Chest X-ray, PA view. Patient: 52 years old, sex F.
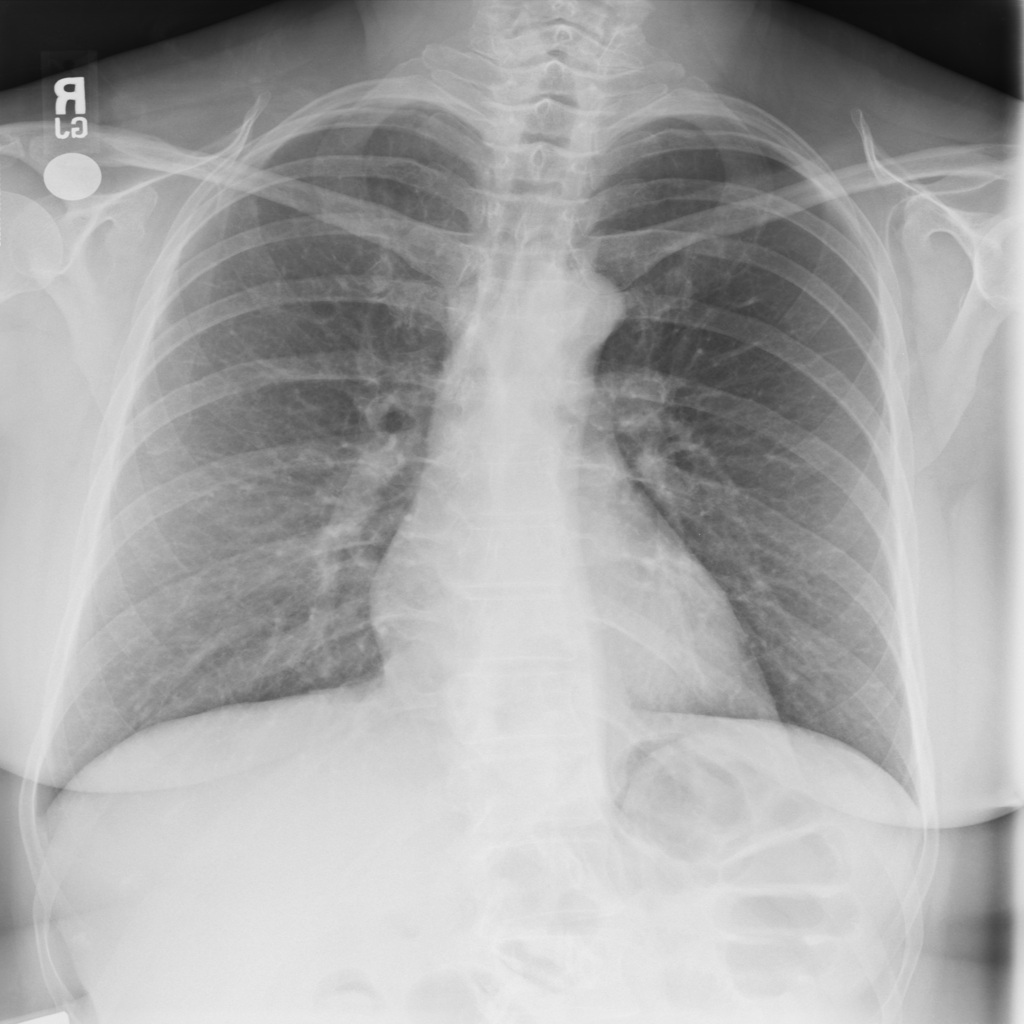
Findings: No Finding